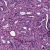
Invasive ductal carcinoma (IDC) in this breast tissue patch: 1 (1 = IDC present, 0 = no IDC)